Field crop: tomato
Growth stage: 1
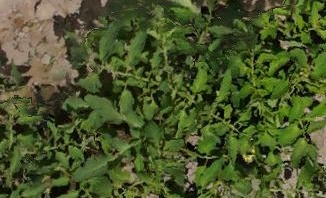
Species: tomato